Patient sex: M
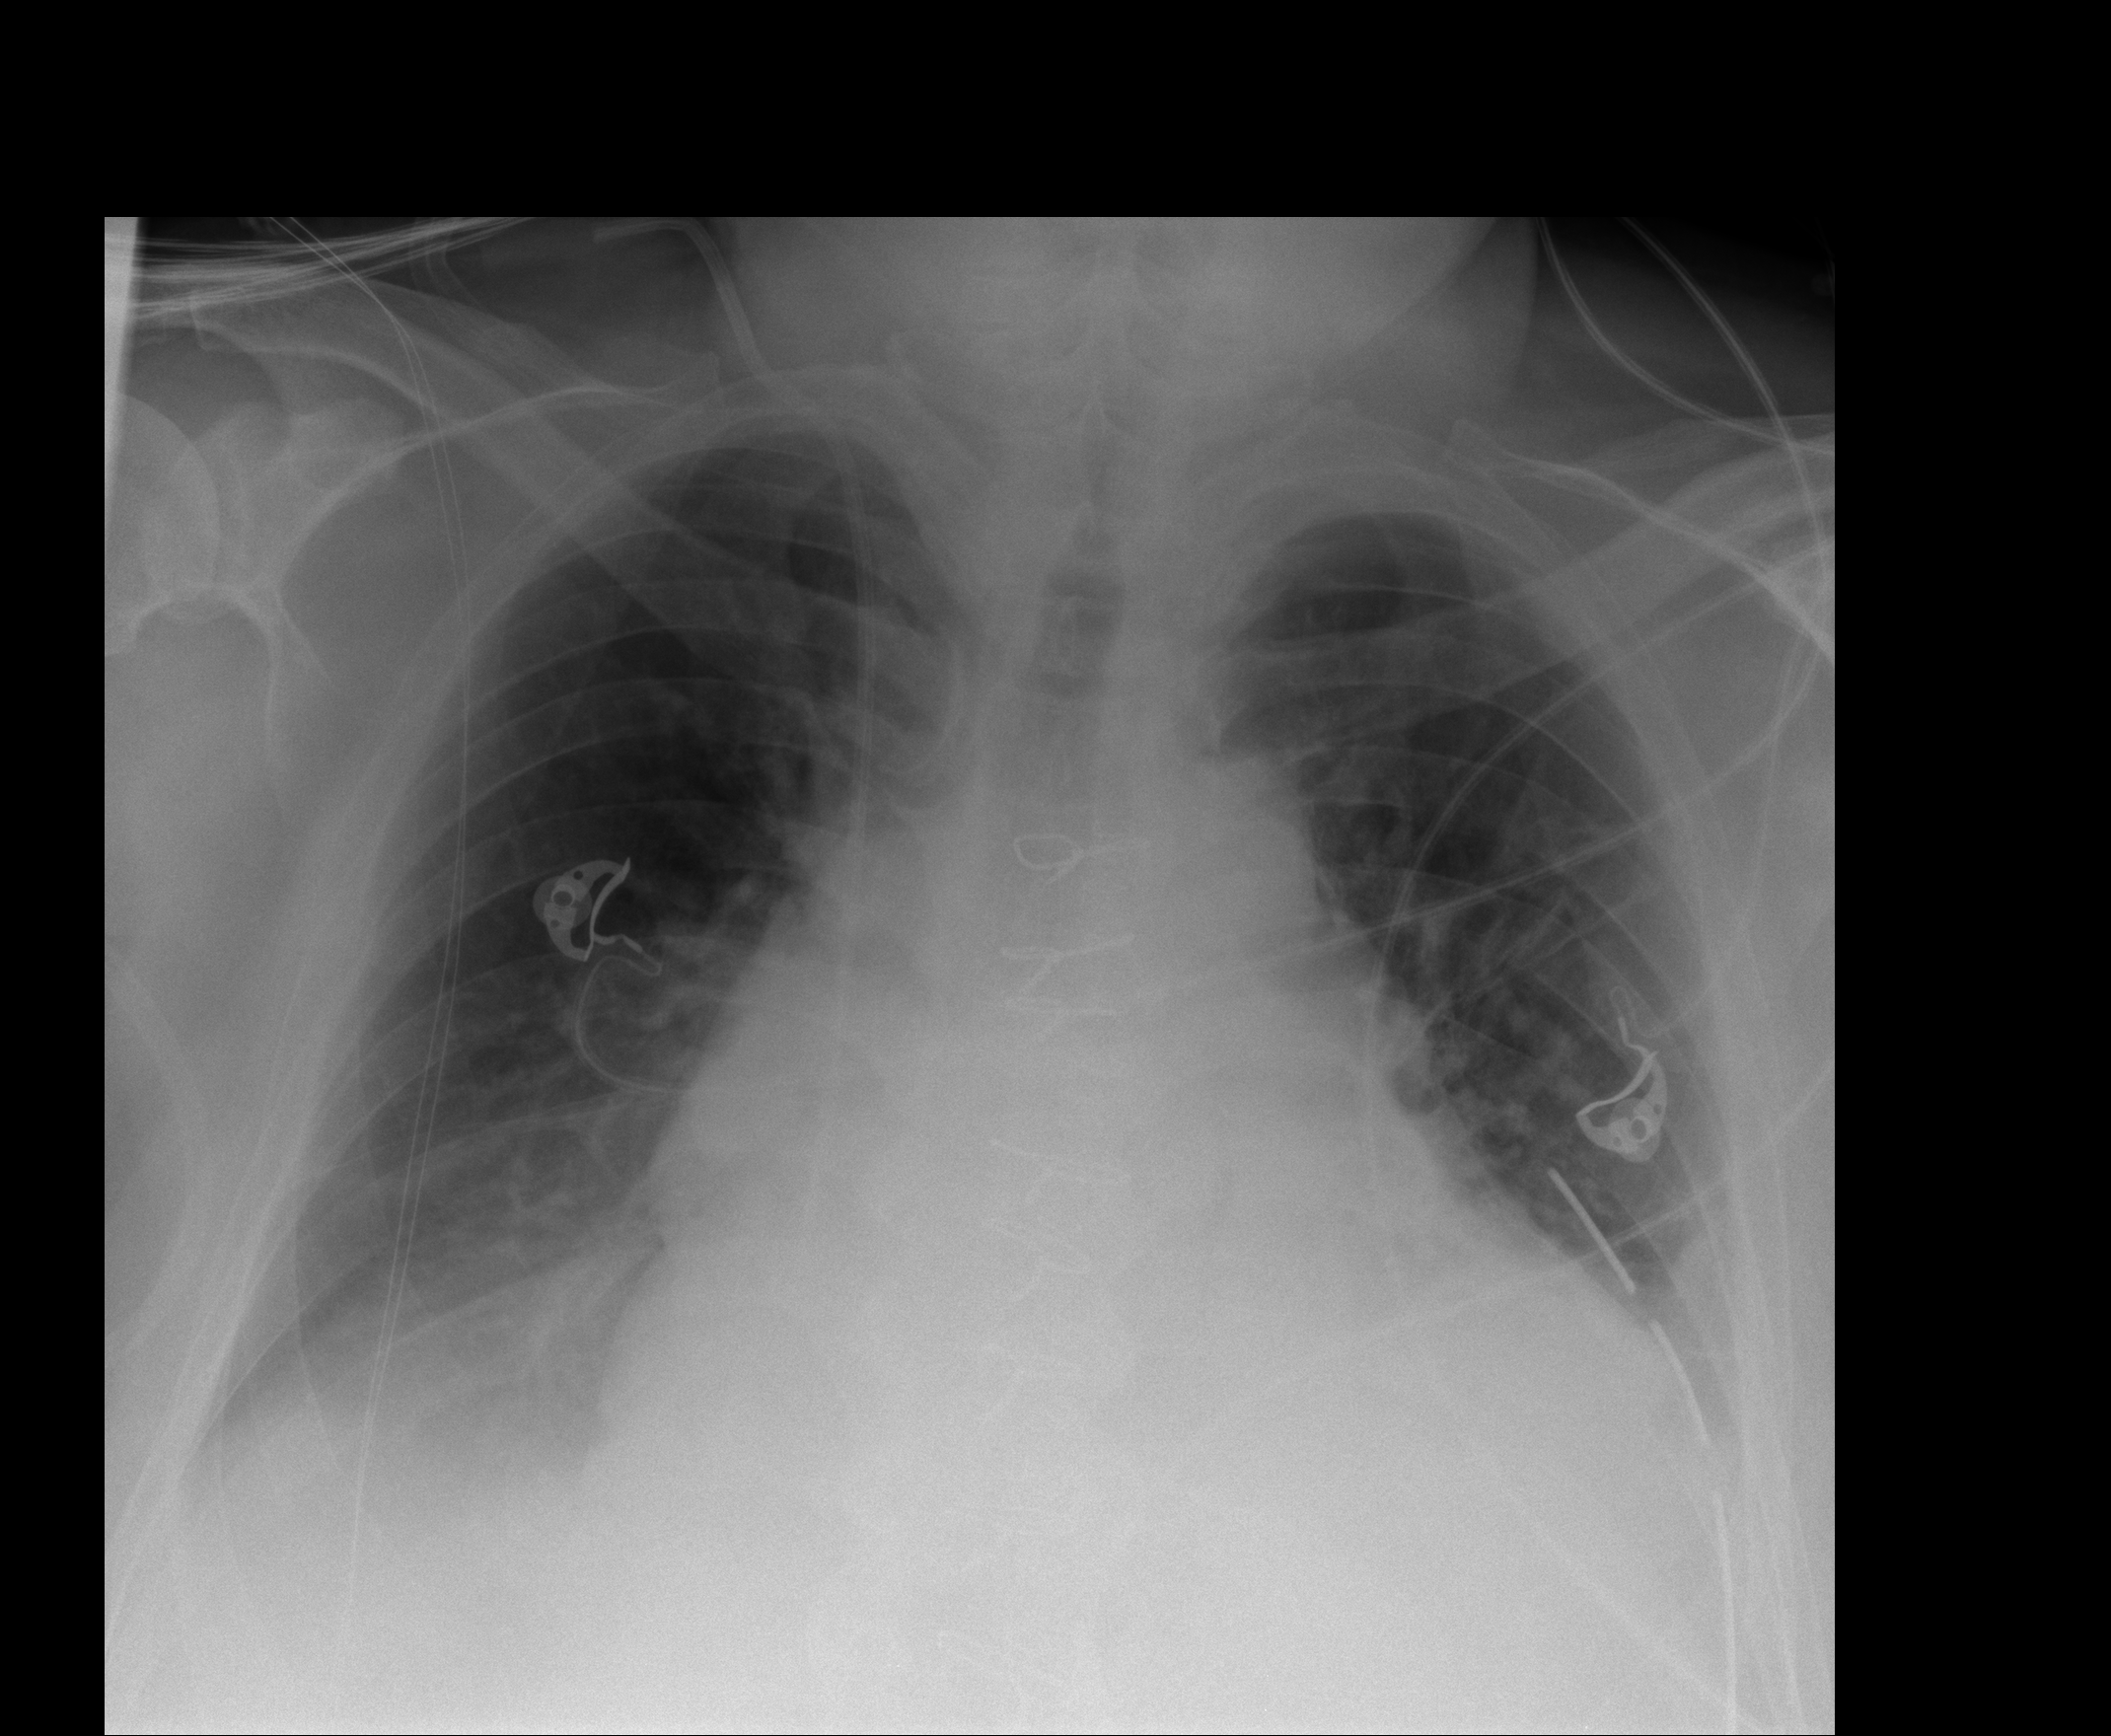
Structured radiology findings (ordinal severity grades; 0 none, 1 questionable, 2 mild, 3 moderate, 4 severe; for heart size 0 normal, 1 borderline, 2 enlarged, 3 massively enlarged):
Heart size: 3
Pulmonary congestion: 1
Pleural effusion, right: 2
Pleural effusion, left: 1
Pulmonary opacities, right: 0
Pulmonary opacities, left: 0
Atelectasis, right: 2
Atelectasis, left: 1